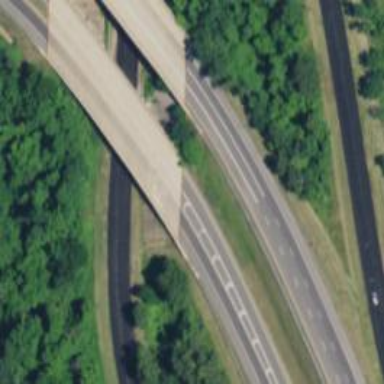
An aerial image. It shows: Motorway bridge.